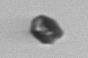
Label: detritus_transparent